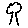
Label: tree